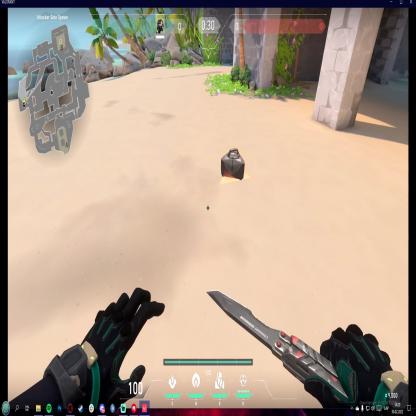
Label: dropped spike